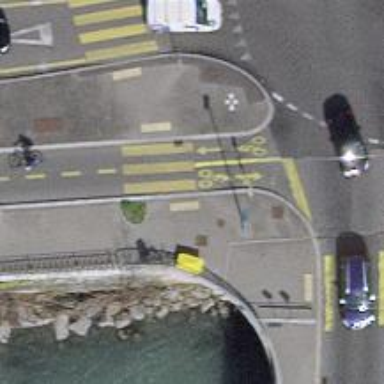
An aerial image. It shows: Uncontrolled zebra crossing with yellow markings.